Modality: CBCT
Slice 24 of 114
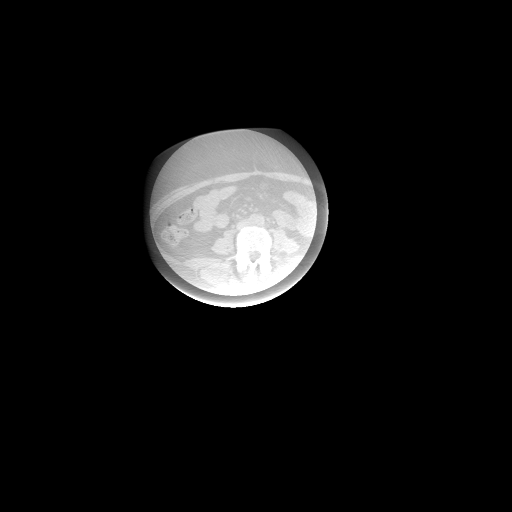